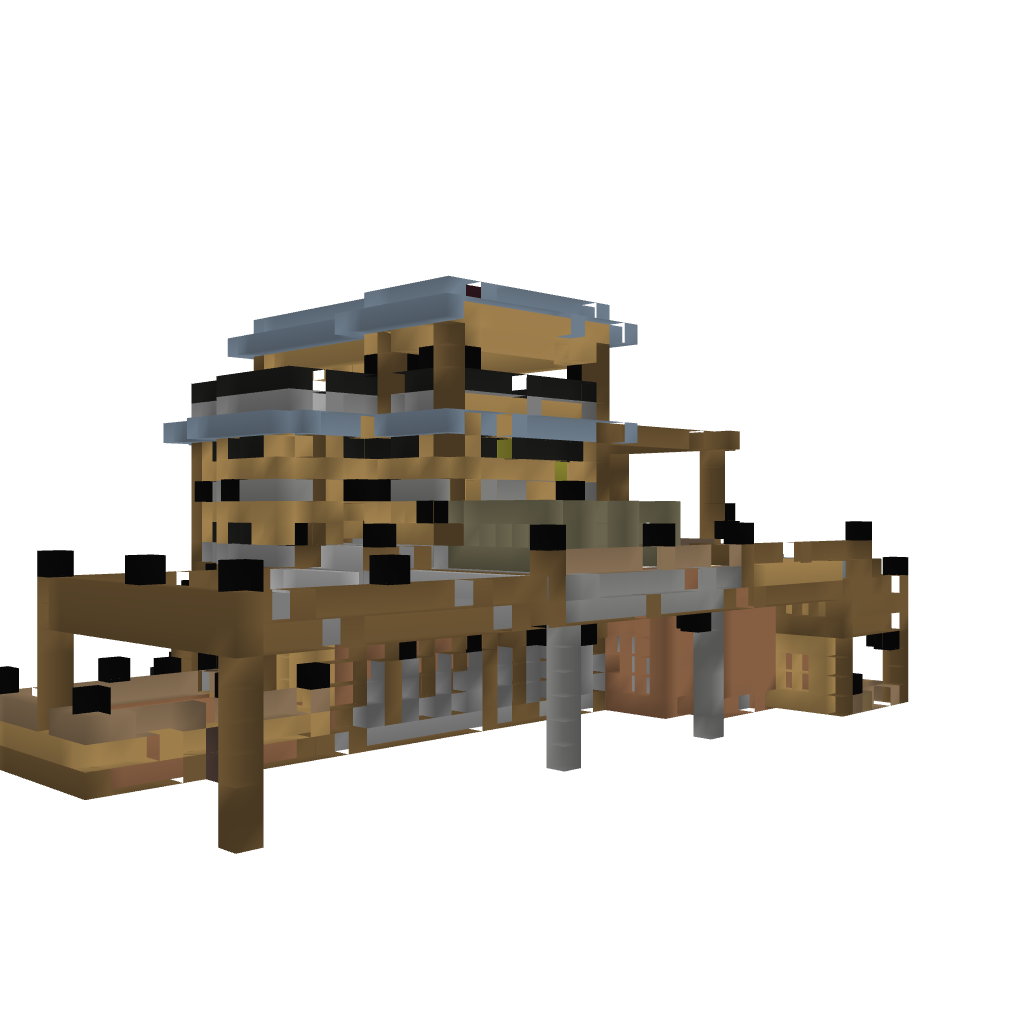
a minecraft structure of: Functionnal Classic House